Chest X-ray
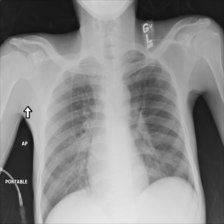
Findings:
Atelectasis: negative
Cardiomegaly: negative
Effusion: negative
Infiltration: negative
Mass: negative
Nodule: negative
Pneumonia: negative
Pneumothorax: negative
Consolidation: negative
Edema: negative
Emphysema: negative
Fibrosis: negative
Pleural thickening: negative
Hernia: negative